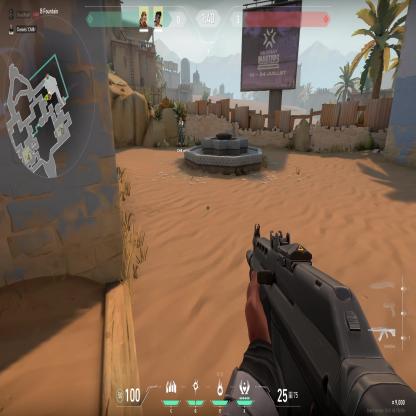
Label: teammate